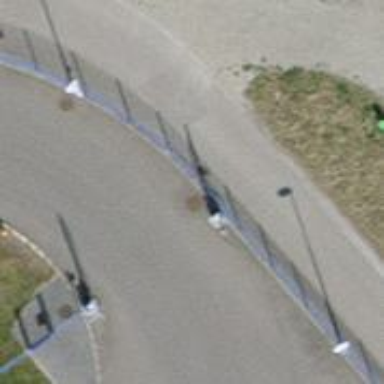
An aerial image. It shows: Lift gate barrier.